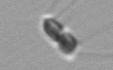
Label: Chaetoceros